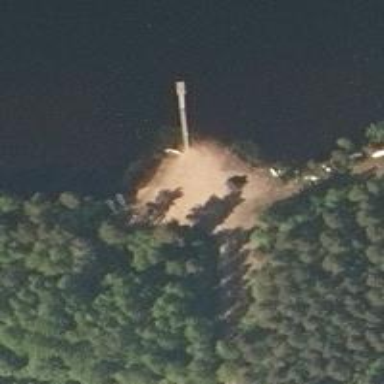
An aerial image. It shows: Man-made pier.